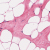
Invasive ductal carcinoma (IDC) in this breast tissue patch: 0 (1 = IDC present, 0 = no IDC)